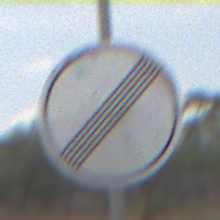
Verkehrszeichen: EndeSaemtlicherBegrenzungen
Umgebung: Outdoor, Nature
Tageszeit: Midday
Wetter: PartlyCloudy
Licht: Natural
Jahreszeit: NotSpecified
Kontrast: LowContrast